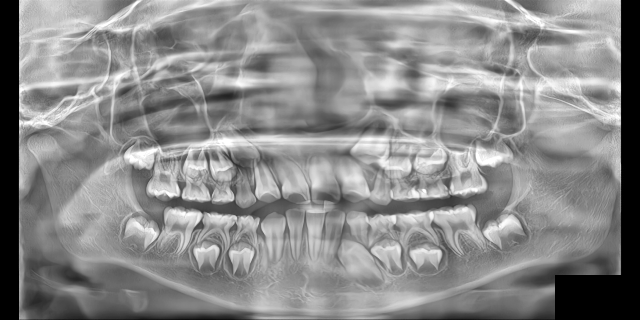
child